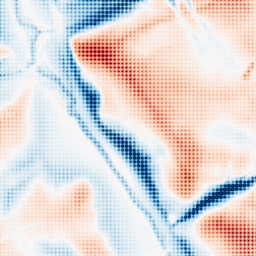
Category: multiscale
Decomposition family: dog_multiscale
Decomposition parameters: sigma_ratio: 1.6
n_scales: 6
base_sigma: 1
Upsampling method: sinc_blackman
Upsampling parameters: scale: 4
kernel_size: 4
Upsampling scale: 4